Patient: sex M, age 63
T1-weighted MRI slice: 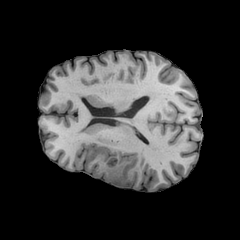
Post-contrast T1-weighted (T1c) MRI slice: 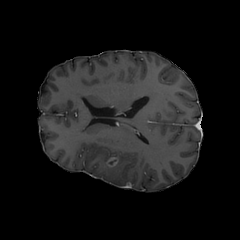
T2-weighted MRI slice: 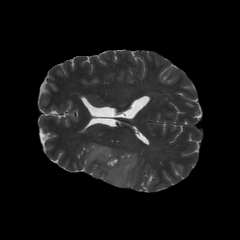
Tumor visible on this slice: yes
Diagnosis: Glioblastoma, IDH-wildtype
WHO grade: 4